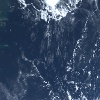
Label: water